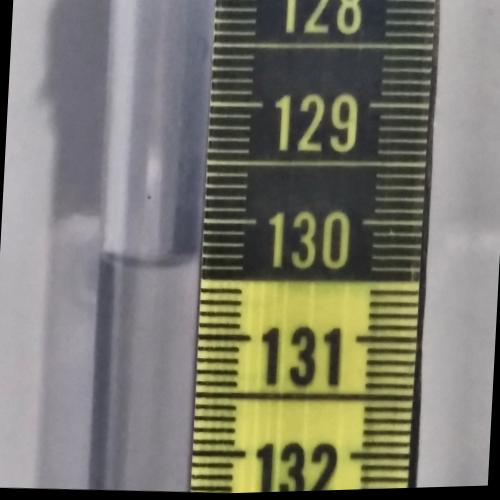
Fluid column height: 130.4 cm